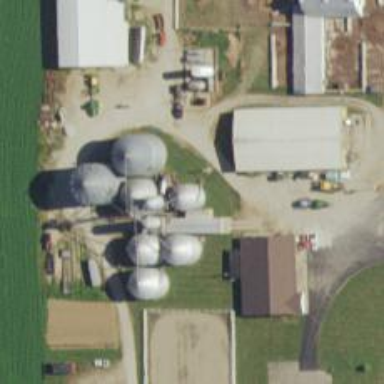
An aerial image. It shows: Silo.